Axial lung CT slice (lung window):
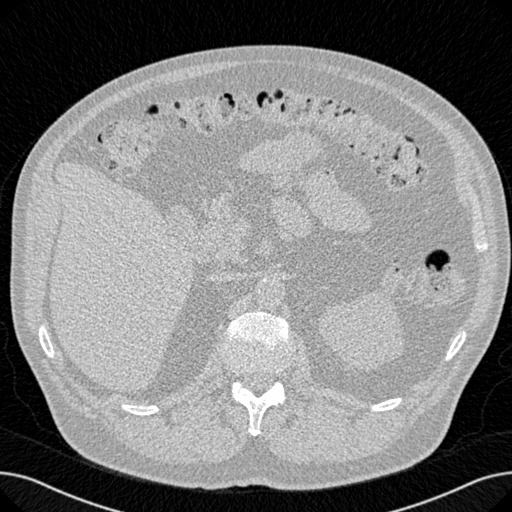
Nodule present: no